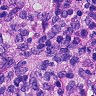
Metastatic tissue present: no